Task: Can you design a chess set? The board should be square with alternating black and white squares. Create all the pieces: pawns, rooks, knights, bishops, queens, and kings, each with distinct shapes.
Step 258:
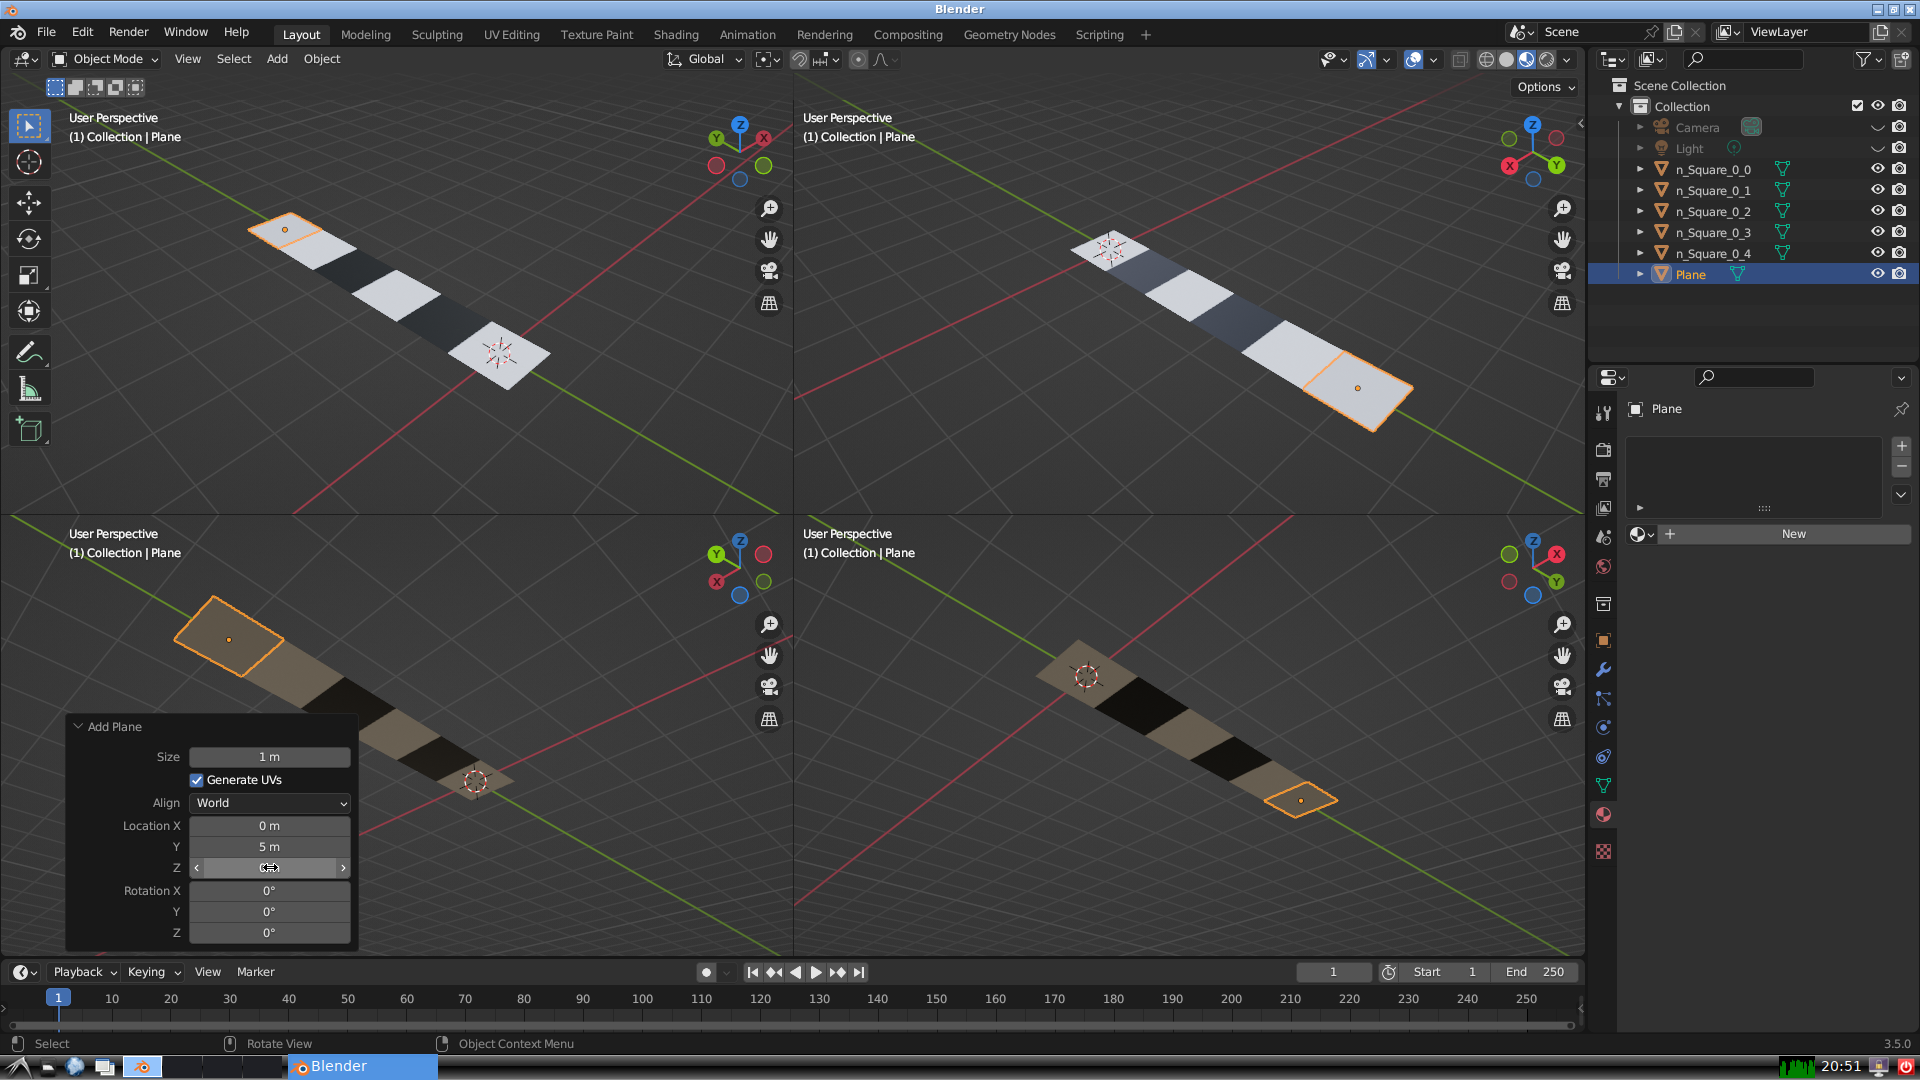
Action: click: no